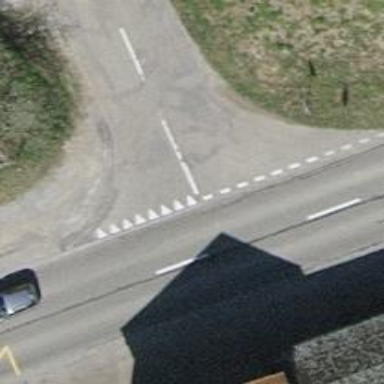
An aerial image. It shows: Secondary road with asphalt surface.